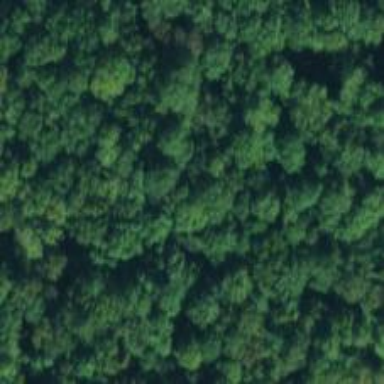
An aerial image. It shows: Tree stand hunting spot.